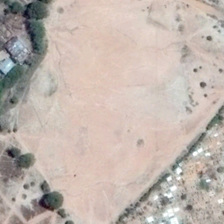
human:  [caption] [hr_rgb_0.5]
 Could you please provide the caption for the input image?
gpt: a house with light blue roof in side while with bareland besides .

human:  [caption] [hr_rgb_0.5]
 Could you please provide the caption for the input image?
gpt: a irregular square light brown bareland area in the middle .

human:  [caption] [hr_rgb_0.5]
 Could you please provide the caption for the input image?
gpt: some irregular tire tracks on the brown bareland in side .

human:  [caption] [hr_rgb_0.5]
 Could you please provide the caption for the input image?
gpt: some light brown land in the middle while with some plants besides .

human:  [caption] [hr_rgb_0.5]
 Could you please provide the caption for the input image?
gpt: some green trees and buildings are around a piece of bareland .